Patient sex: M
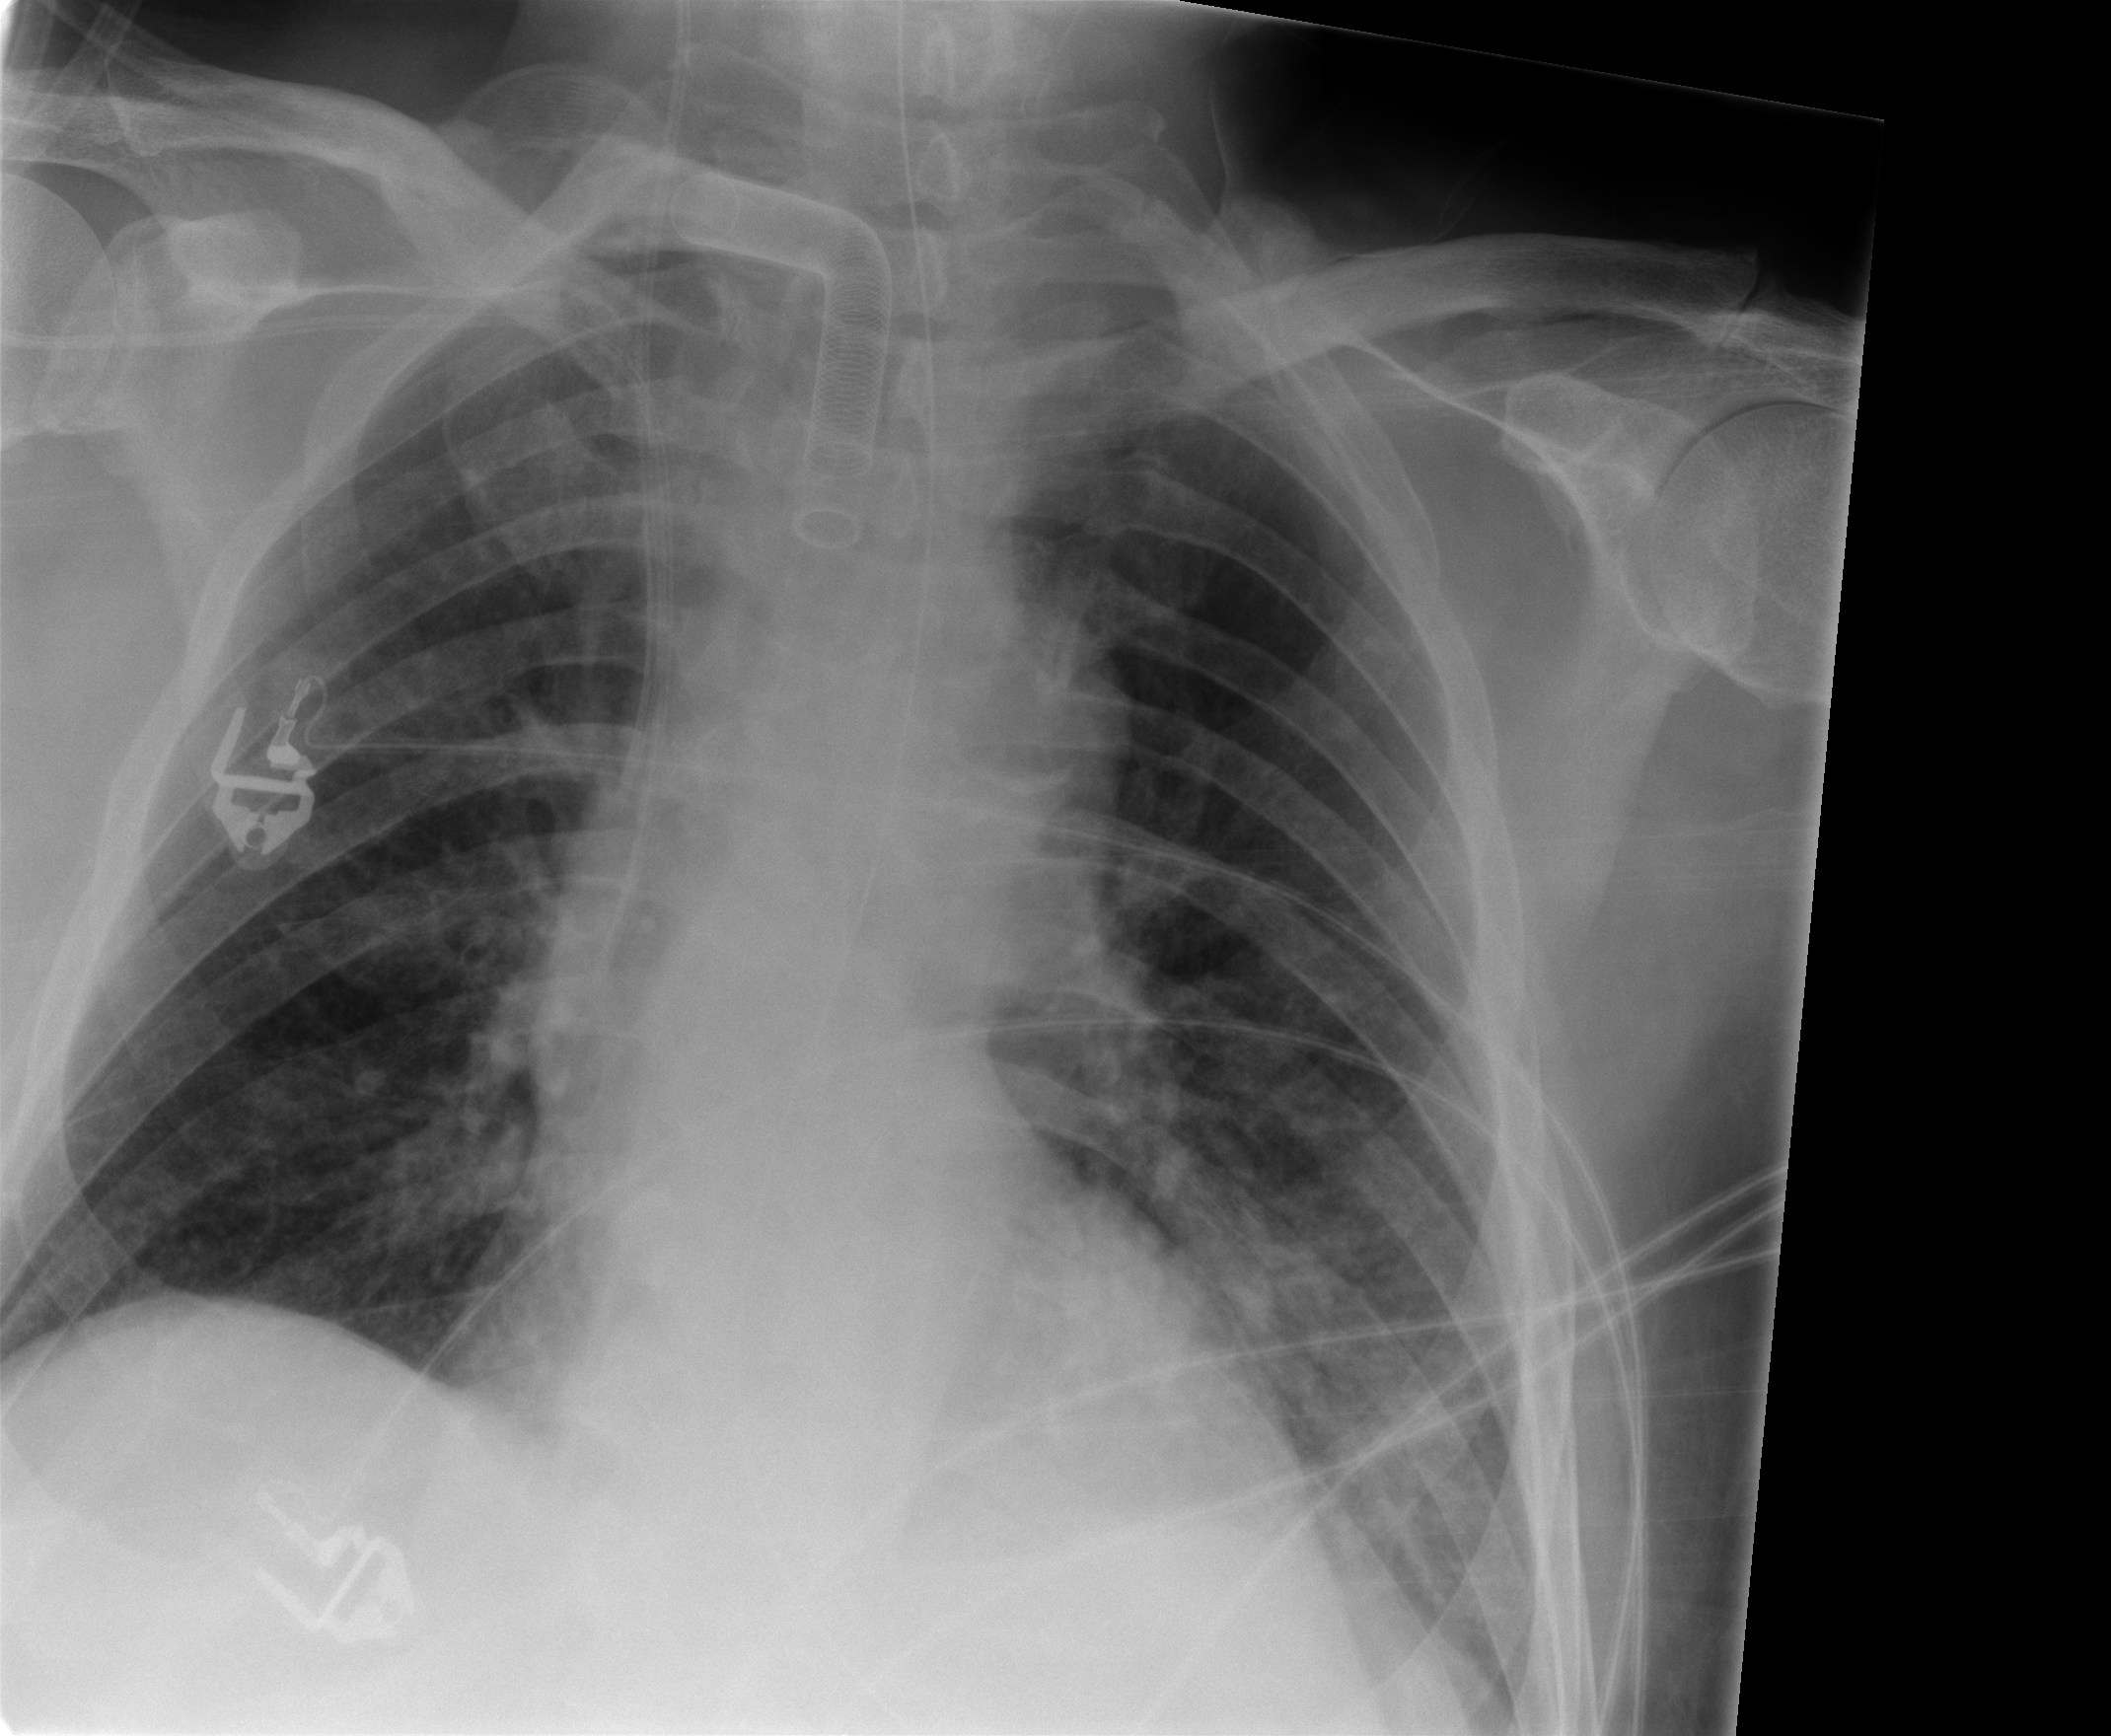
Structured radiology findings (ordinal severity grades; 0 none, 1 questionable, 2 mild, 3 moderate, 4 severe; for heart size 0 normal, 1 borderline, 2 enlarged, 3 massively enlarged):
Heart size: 2
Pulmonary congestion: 2
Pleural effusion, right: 0
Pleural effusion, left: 1
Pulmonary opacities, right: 1
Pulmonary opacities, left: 1
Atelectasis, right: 2
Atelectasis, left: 2